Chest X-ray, PA view. Patient: 36 years old, sex F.
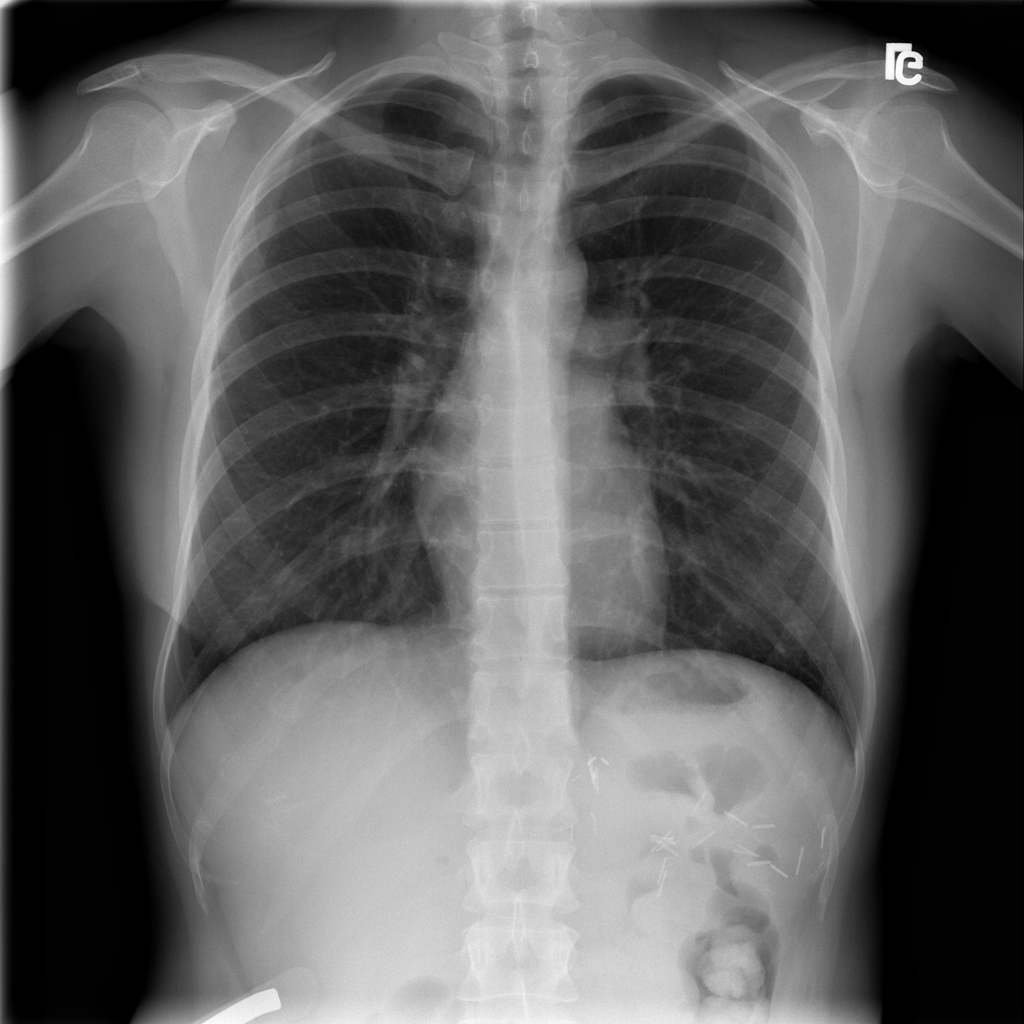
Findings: No Finding